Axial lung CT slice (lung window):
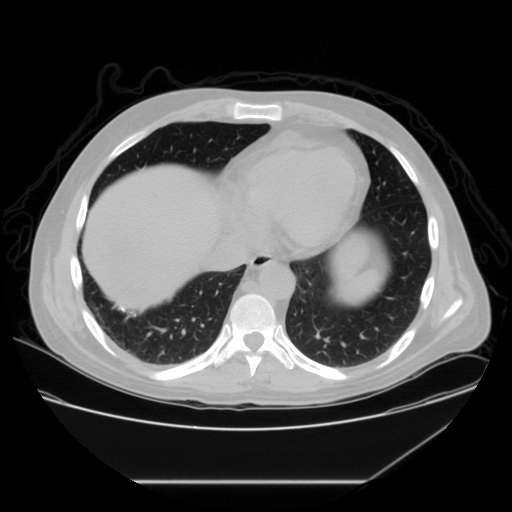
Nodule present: yes
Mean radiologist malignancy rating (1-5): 1